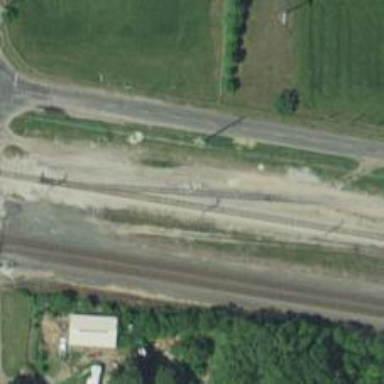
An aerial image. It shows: Wedge is used for the railway derail.